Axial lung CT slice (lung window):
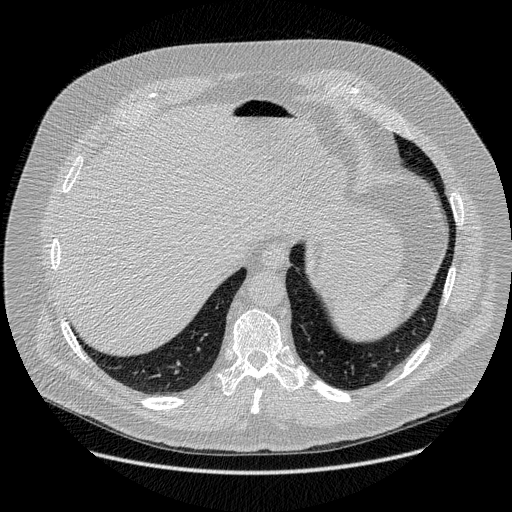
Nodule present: no